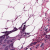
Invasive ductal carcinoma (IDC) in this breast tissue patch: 1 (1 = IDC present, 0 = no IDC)